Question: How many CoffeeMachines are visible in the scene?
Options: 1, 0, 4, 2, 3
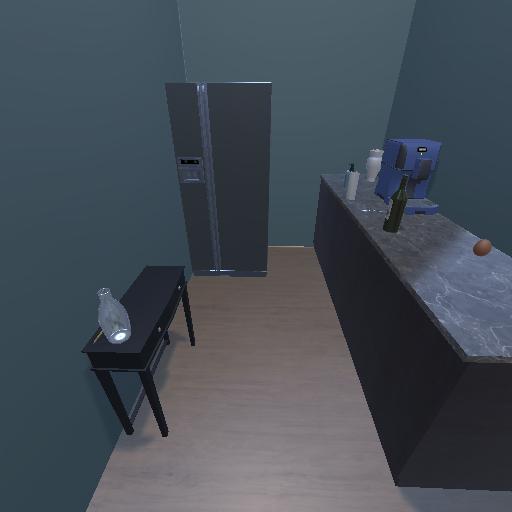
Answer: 1